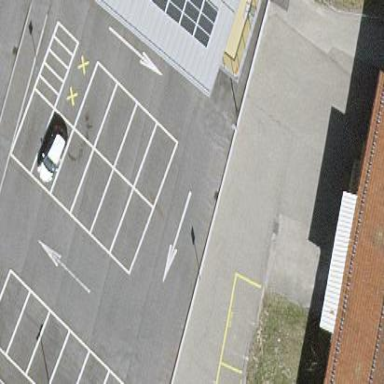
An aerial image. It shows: Parking area with surface.